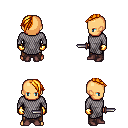
a pixel art fantasy rpg character, male body template, human, tanned skin, chain mail, robe skirt, light blonde long mohawk hairstyle, gold gloves, maroon shoes, dagger, four views (front, back, left, right), 2x2 character sprite sheet, small pixel art, hard edges, no anti-aliasing